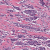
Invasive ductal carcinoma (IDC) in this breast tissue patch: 1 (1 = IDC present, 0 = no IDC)